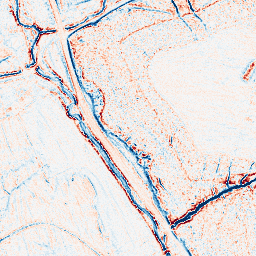
Category: edge_preserving
Decomposition family: anisotropic_diffusion
Decomposition parameters: iterations: 20
kappa: 50
gamma: 0.05
Upsampling method: quadratic
Upsampling parameters: scale: 4
Upsampling scale: 4